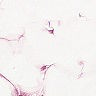
Metastatic tissue present: yes